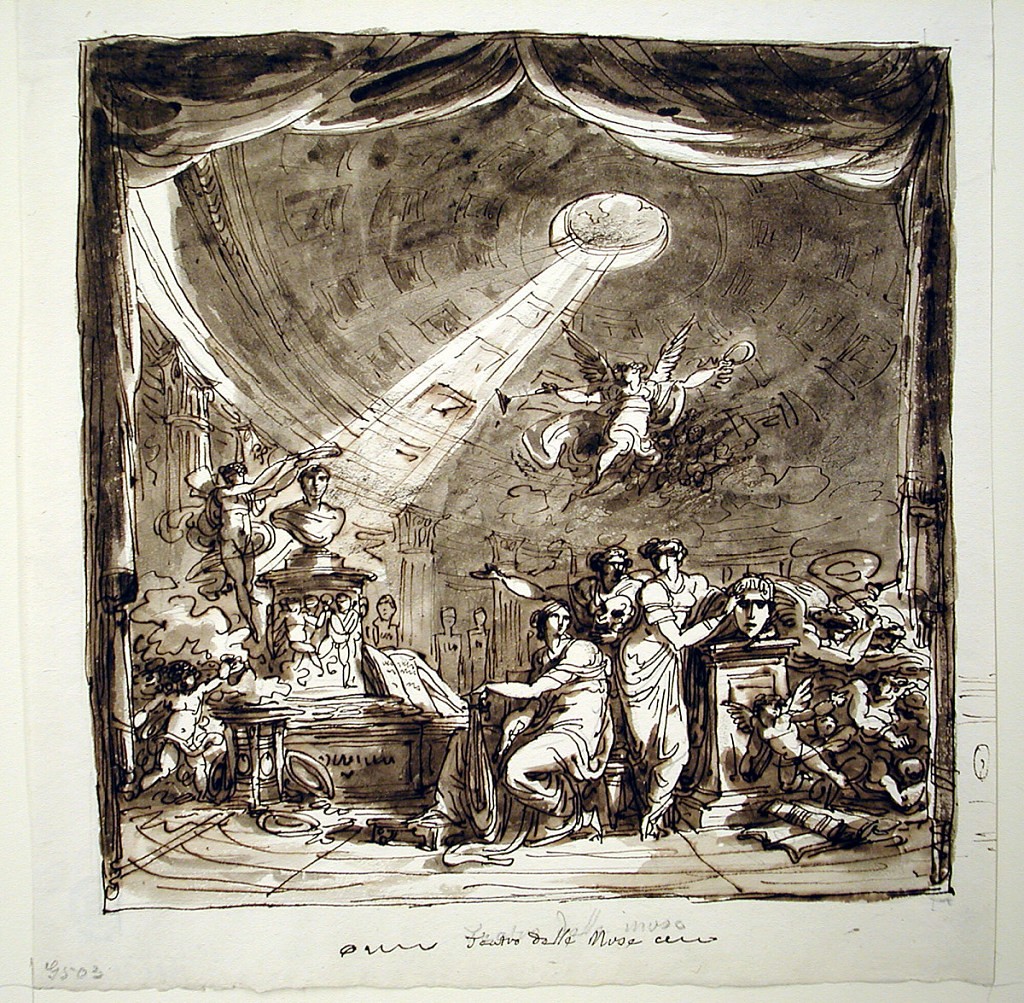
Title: Stage Curtain: Temple of Fame
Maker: Felice Giani, Italian, 1758–1823
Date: ca. 1815
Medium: Pen and brown ink, brush and brown wash, over black chalk on paper
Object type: Drawing
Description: A view into a hall resembling the Pantheon in Rome (coffered dome with oculus resting on a curving colonnade).  Hermae are shown standing between the columns.  At the left hand side, is a monument comprised of a male bust set on a round pedestal, elevated from the ground by high base. The stream of light, coming from the oculus, shines directly upon the bust.  At the foot of the pedestal and in front of the base stands an incense burner, smoke rises above.  A small figure is tending to the fire.   At the center of the composition are three female figures, one seated and two standing.  The seated figure leans on a lyre, while the standing figures hold masks.  At the right hand side, mythological creatures chase each other.  Above the entire composition, positioned against the coffered ceiling, flies a winged figure with a trumpet and wreath.